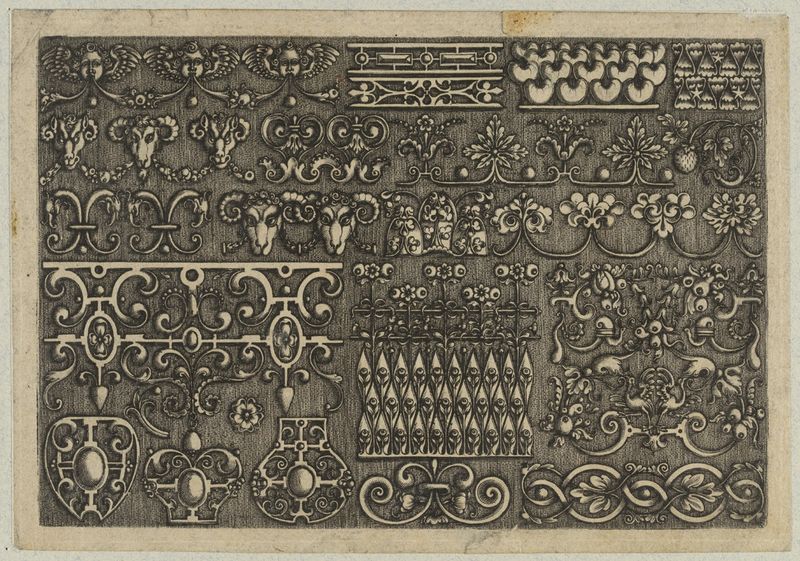
Titel: Fries mit Einzelornamenten, Blatt aus der Folge 'Zierhat boichilgen. Zusamen gedragen Durch Johann Halueren Goltschmidgesel'
Künstler: Johann von Halver
Standort: Hamburg
Institution: Museum für Kunst und Gewerbe Hamburg
Schlagwörter: blumen, köpfe, schmuck, tiere, zaun, muster, ornament, papier, grafik, graphik, ornamente, verzierung, metall, fotografie, photographie, druckgraphik, druckgrafik, stich, seite, fries, griffe, manierismus, aufreihung, hörner, putten, kupferstich, details, amoretten, widder, erdbeere, tierornament, widderkopf, juwelen, reproduktionen, druckerzeugnisse, schweifwerk, tierornamente, ornamentstich, vorlageblätter, aigikranion, spätrenaissance